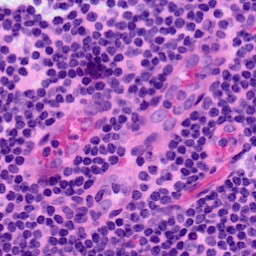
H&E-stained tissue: LymphNode